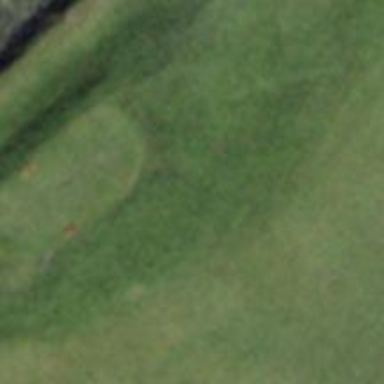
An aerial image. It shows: Grassy area designated as golf tee.